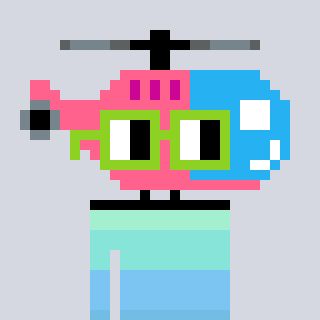
a pixel art character with square light green glasses, a helicopter-shaped head and a teal-colored body on a cool background